Question: I'm quite new to Swift. I'm trying to run a block of animation code forever. What am I doing wrong here? It keeps complaining about "missing argument for completion in call".

'''
func randomCGFloat() -> CGFloat {
var temp = CGFloat(arc4random_uniform(UInt32(10)))/10
println(temp)
return temp
}
'''
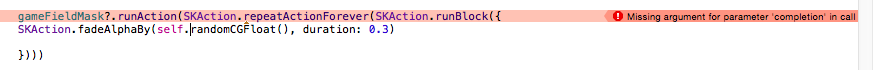
Answer: You're not trying to run a block of code but simply run an action.
In your case you should be able to do like so :
'''
let fadeAction = SKAction.fadeAlphaBy(self.randomCGFloat(), duration: 0.3)
let repeatAction = SKAction.repeatActionForever(fadeAction)
gameFieldMask.runAction(repeatAction)
'''
Or in one line if you prefer :
'''
gameFieldMask.runAction(SKAction.repeatActionForever(SKAction.fadeAlphaBy(self.randomCGFloat(), duration: 0.3)))
'''